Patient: sex F, age 68
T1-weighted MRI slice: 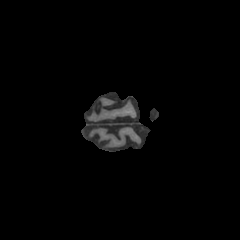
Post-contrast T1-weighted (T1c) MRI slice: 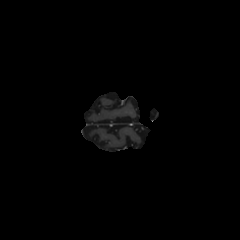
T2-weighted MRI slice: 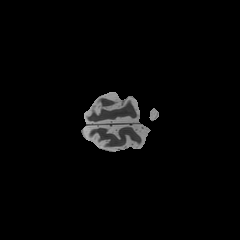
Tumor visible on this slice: no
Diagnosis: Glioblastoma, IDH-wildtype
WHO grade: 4